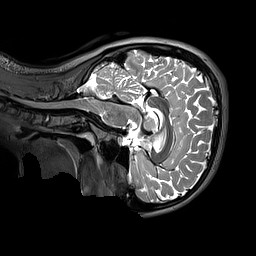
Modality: T2w
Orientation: sagittal
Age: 14
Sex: female
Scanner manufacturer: siemens
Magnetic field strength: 3 T
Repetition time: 3.2 s
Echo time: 0.408 s